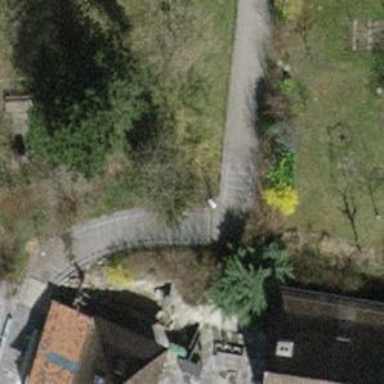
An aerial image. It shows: Road with steps.